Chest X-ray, PA view. Patient: 63 years old, sex F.
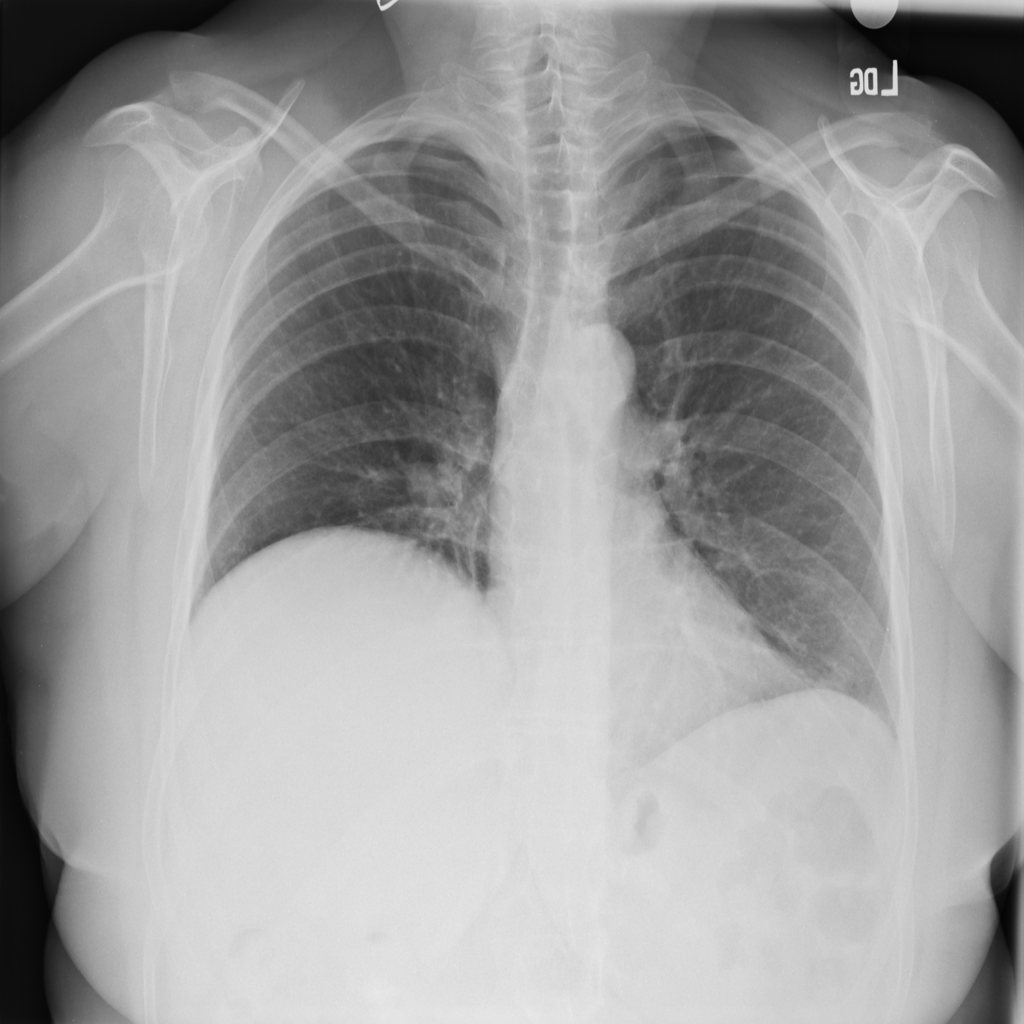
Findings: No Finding